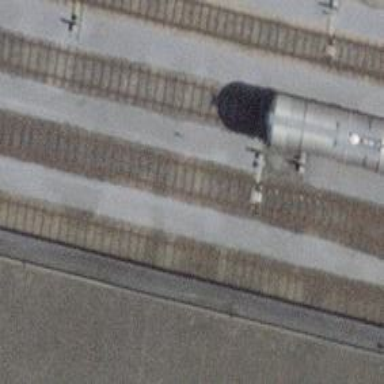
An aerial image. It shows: Railway switch.